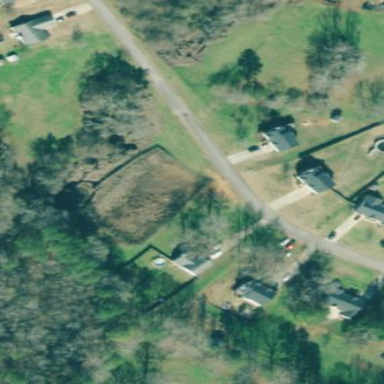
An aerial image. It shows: Chain link fence.